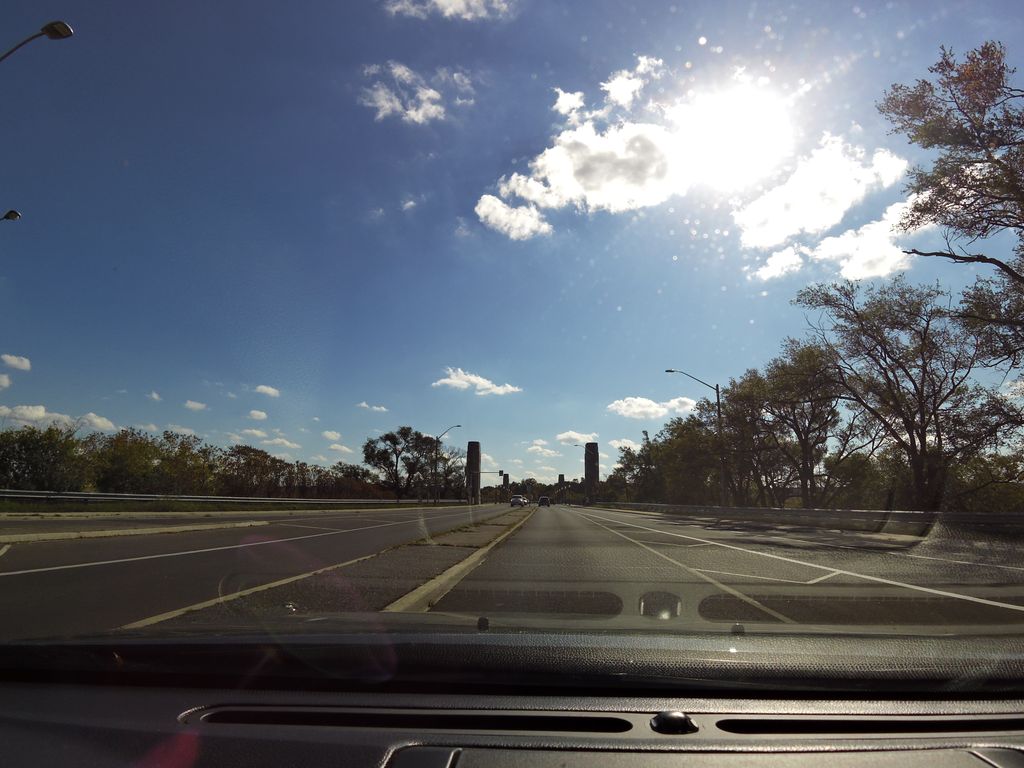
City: hamilton